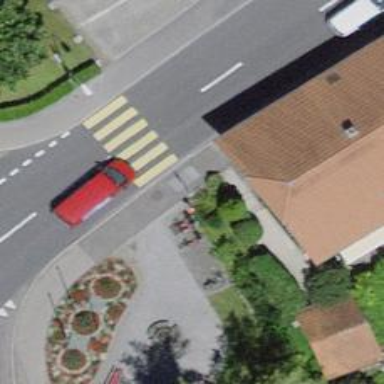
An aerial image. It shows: Zebra crossing on the road.